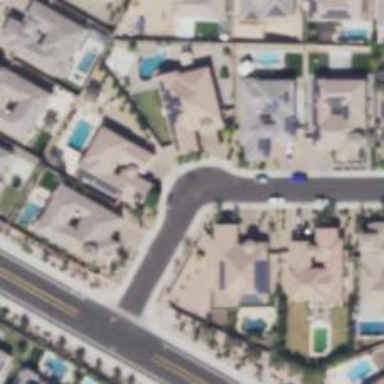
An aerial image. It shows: Residential road.